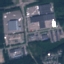
Land use / land cover class: Industrial